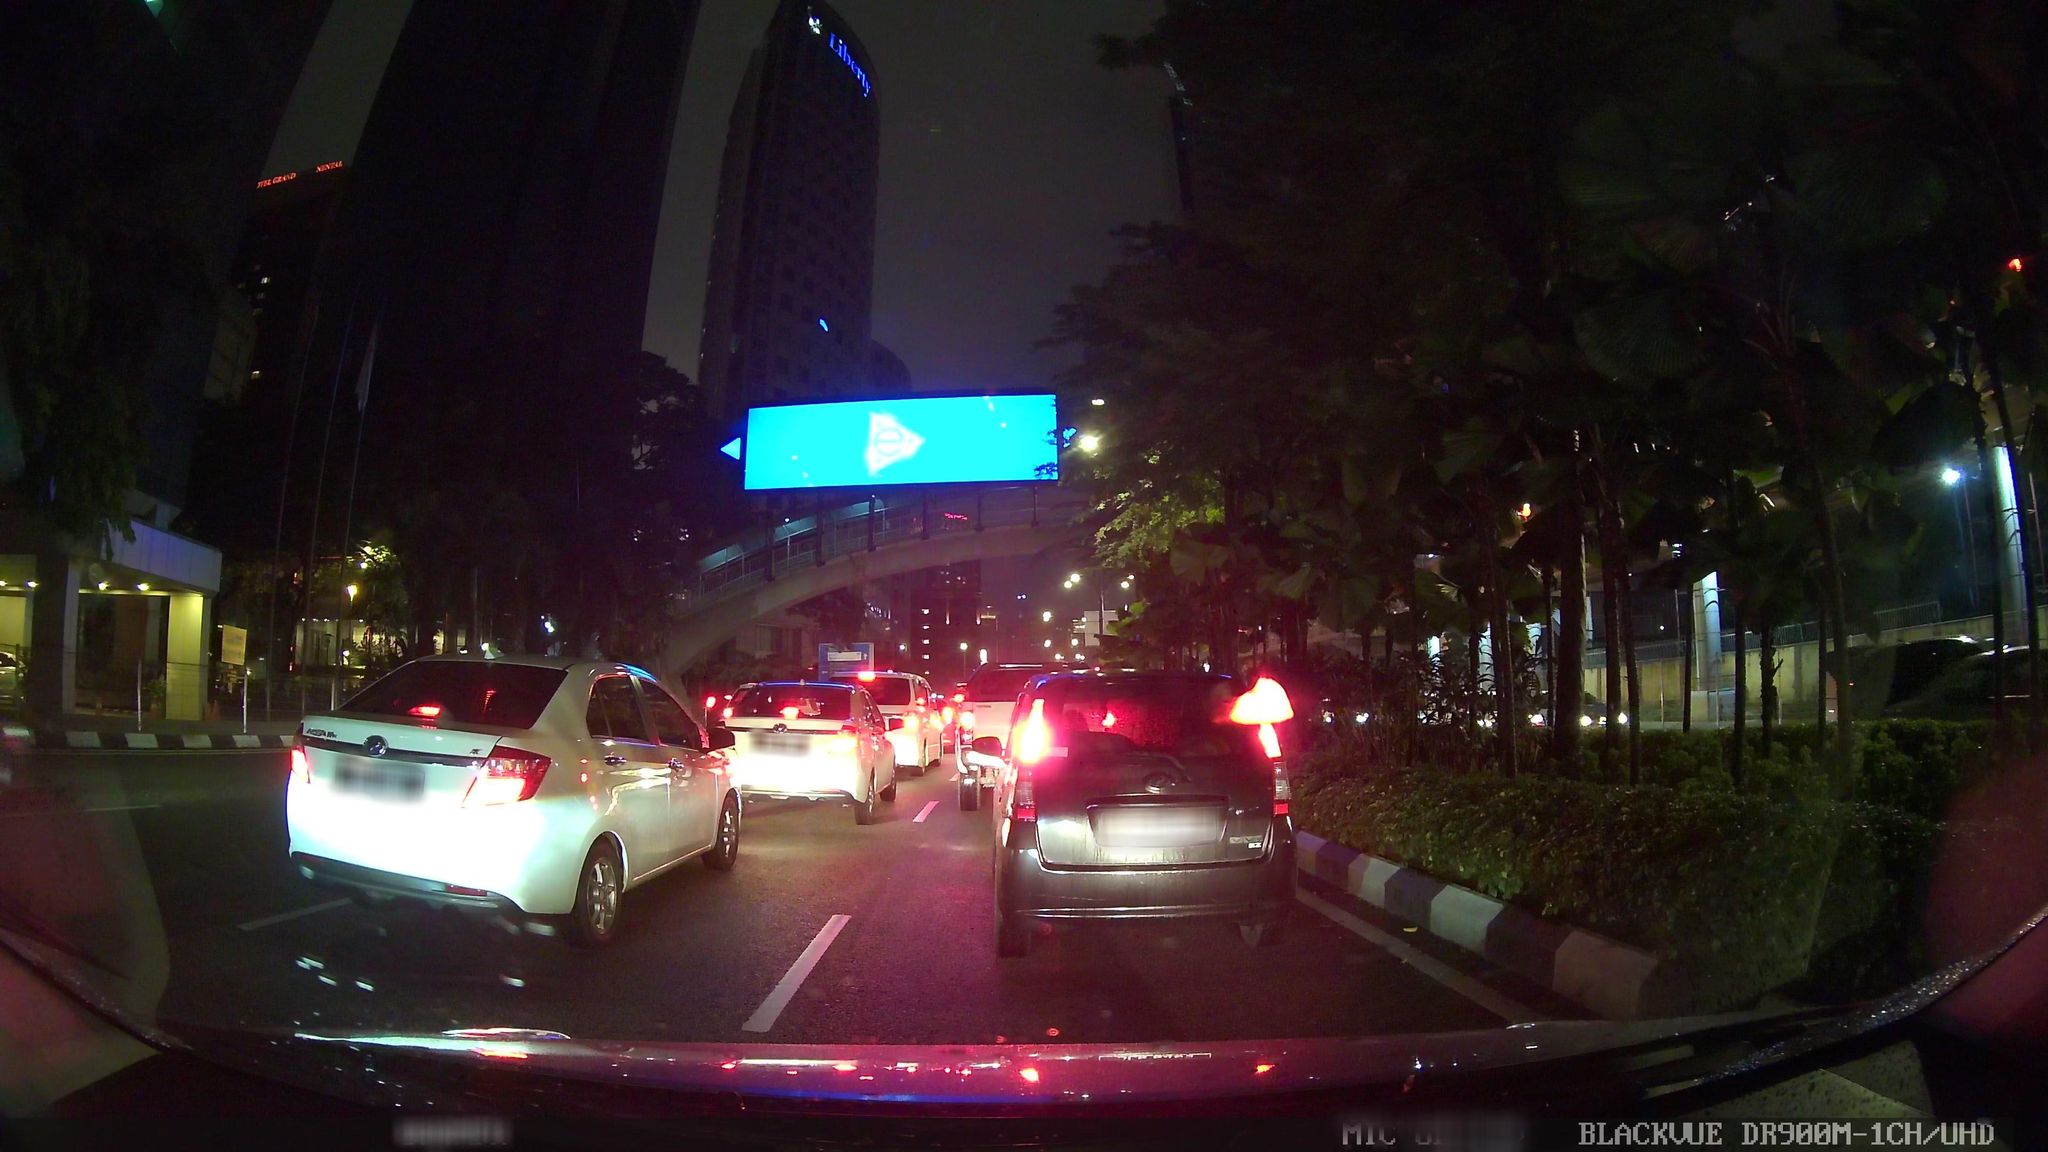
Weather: clear
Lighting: night
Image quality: slightly poor
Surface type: driving surface
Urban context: urban centre
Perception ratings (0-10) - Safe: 3.75, Lively: 7.6, Beautiful: 4.72, Boring: 0.89, Depressing: 2.47, Wealthy: 6.37